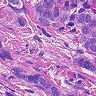
Metastatic tissue present: yes